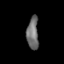
Tissue: prostate
Cell type: Endothelial cells
Senescence score: 0.7045
Nuclear area (px): 372
Mean DAPI intensity: 110.073